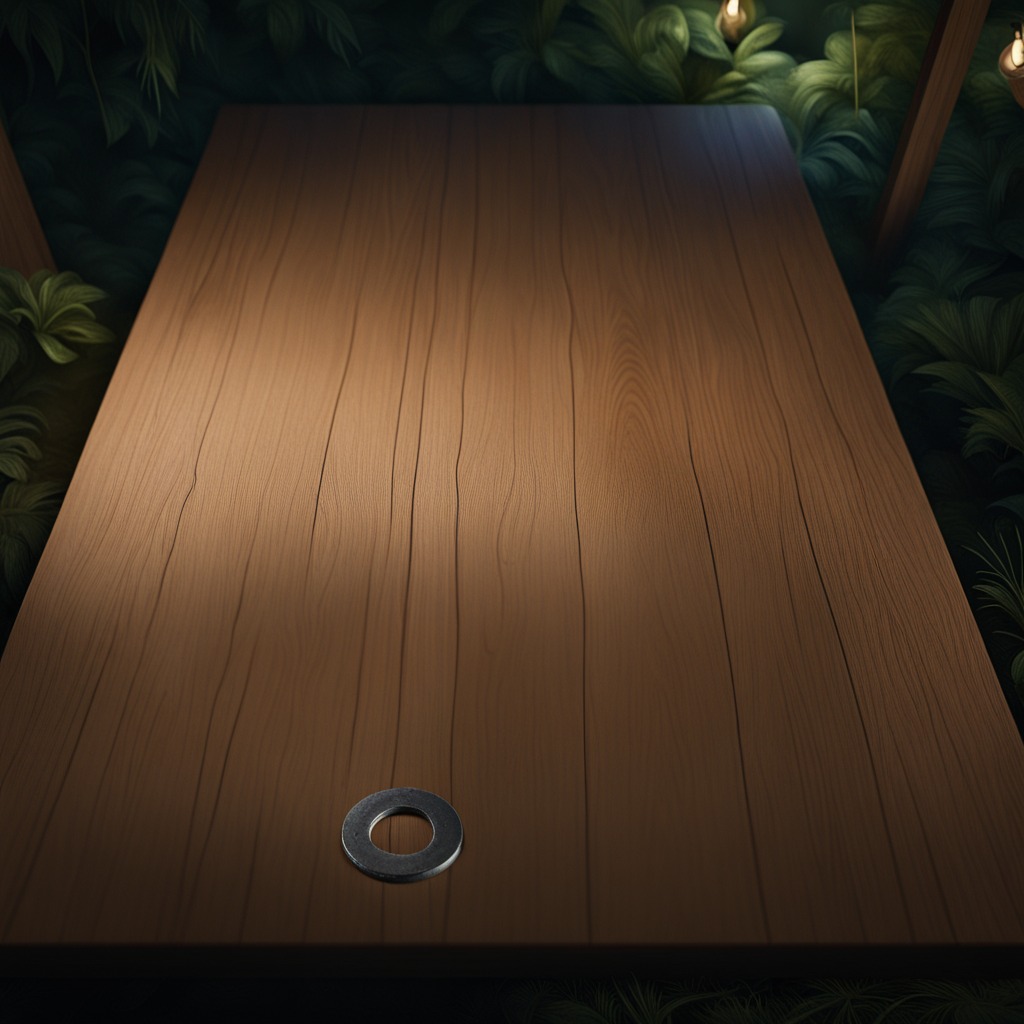
A flat metal washer lies on the wooden table inside a jungle field workshop tent at night.